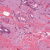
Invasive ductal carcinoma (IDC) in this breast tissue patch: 1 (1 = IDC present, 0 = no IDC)